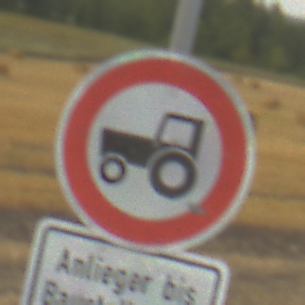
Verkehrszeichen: VerbotKraftfahrzeugeZuegeNichtSchneller25
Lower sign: SonstigeFahrzeugePersonengruppenFrei3
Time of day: SunriseSunset
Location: Outdoor (RoadRail)
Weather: PartlyCloudy
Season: NotSpecified
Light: Natural